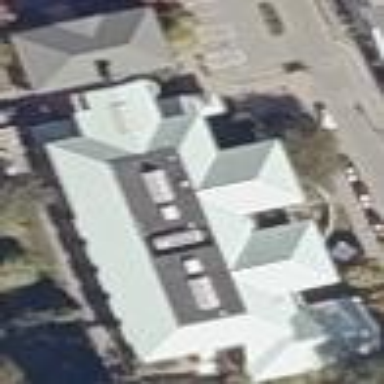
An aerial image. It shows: Library building.